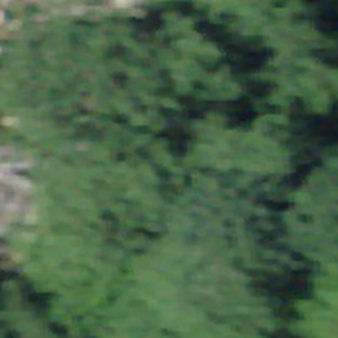
Label: other